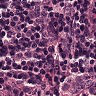
Metastatic tissue present: no